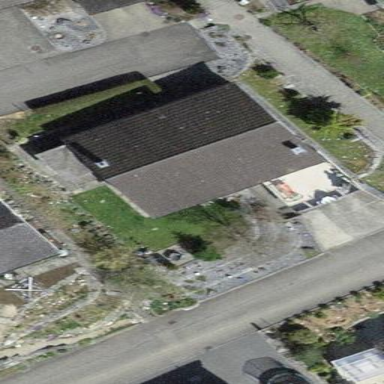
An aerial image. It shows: Building with tiled roof.